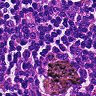
Metastatic tissue present: no